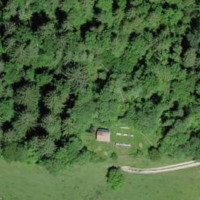
EUNIS habitat code: 44
Species observed at this site:
Corylus avellana